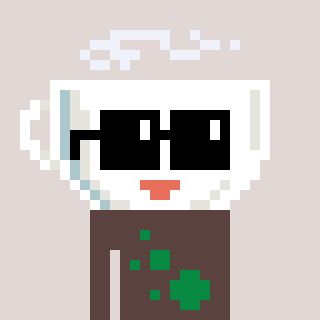
a pixel art character with square black sunglasses, a mug-shaped head and a darkbrown-colored body on a warm background